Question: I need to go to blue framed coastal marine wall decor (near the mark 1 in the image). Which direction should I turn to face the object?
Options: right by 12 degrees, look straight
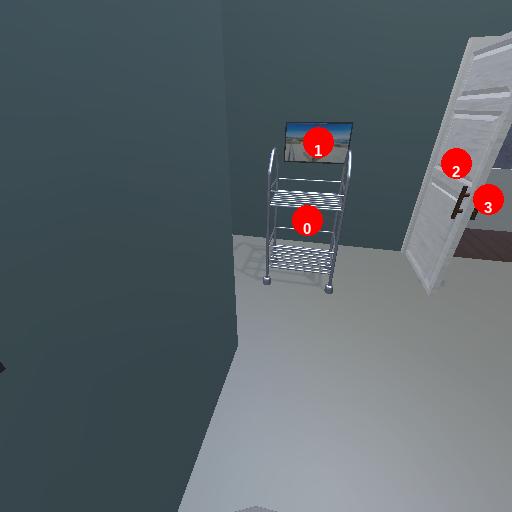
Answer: right by 12 degrees